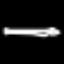
Label: pencil